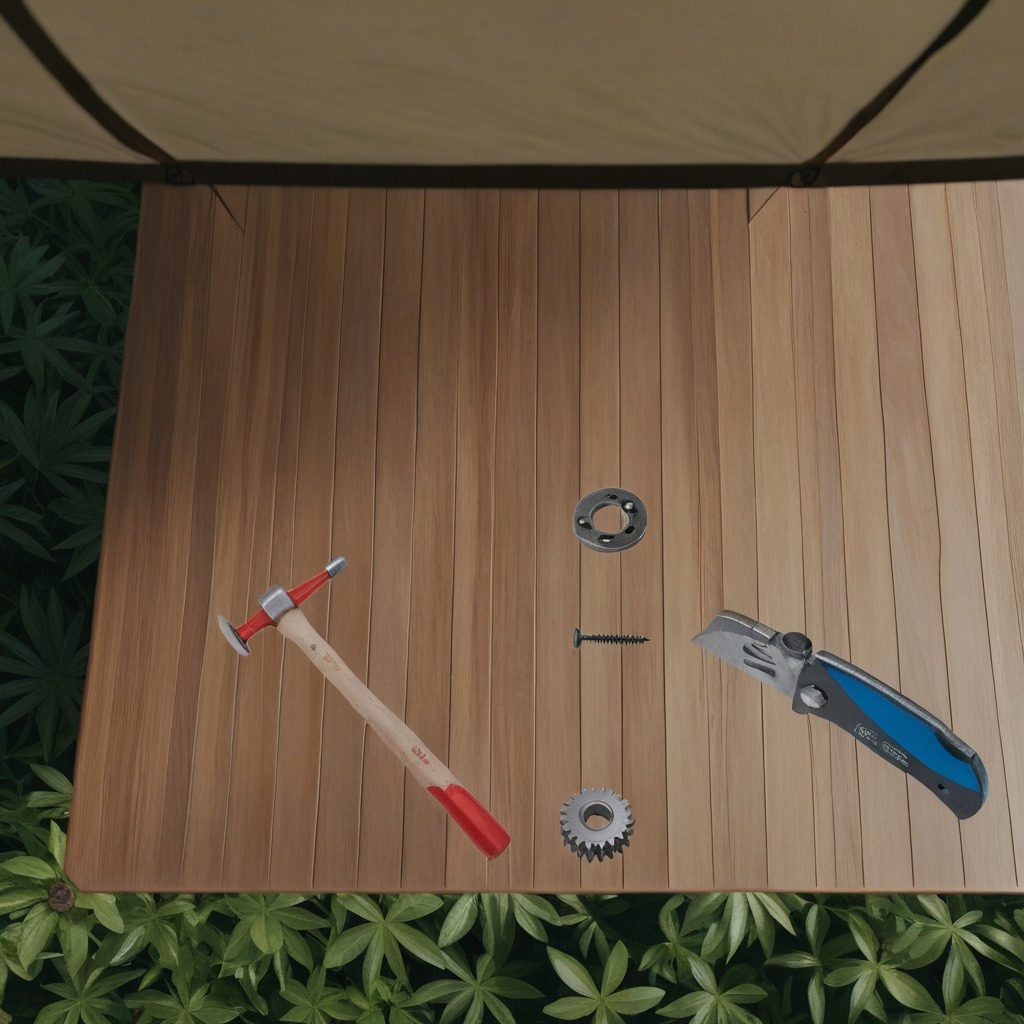
A steel gear with teeth, a utility knife, a flat metal washer, a metal machine screw, and a hammer are lying on a wooden table inside a jungle field workshop tent.